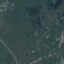
Label: Pasture